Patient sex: F
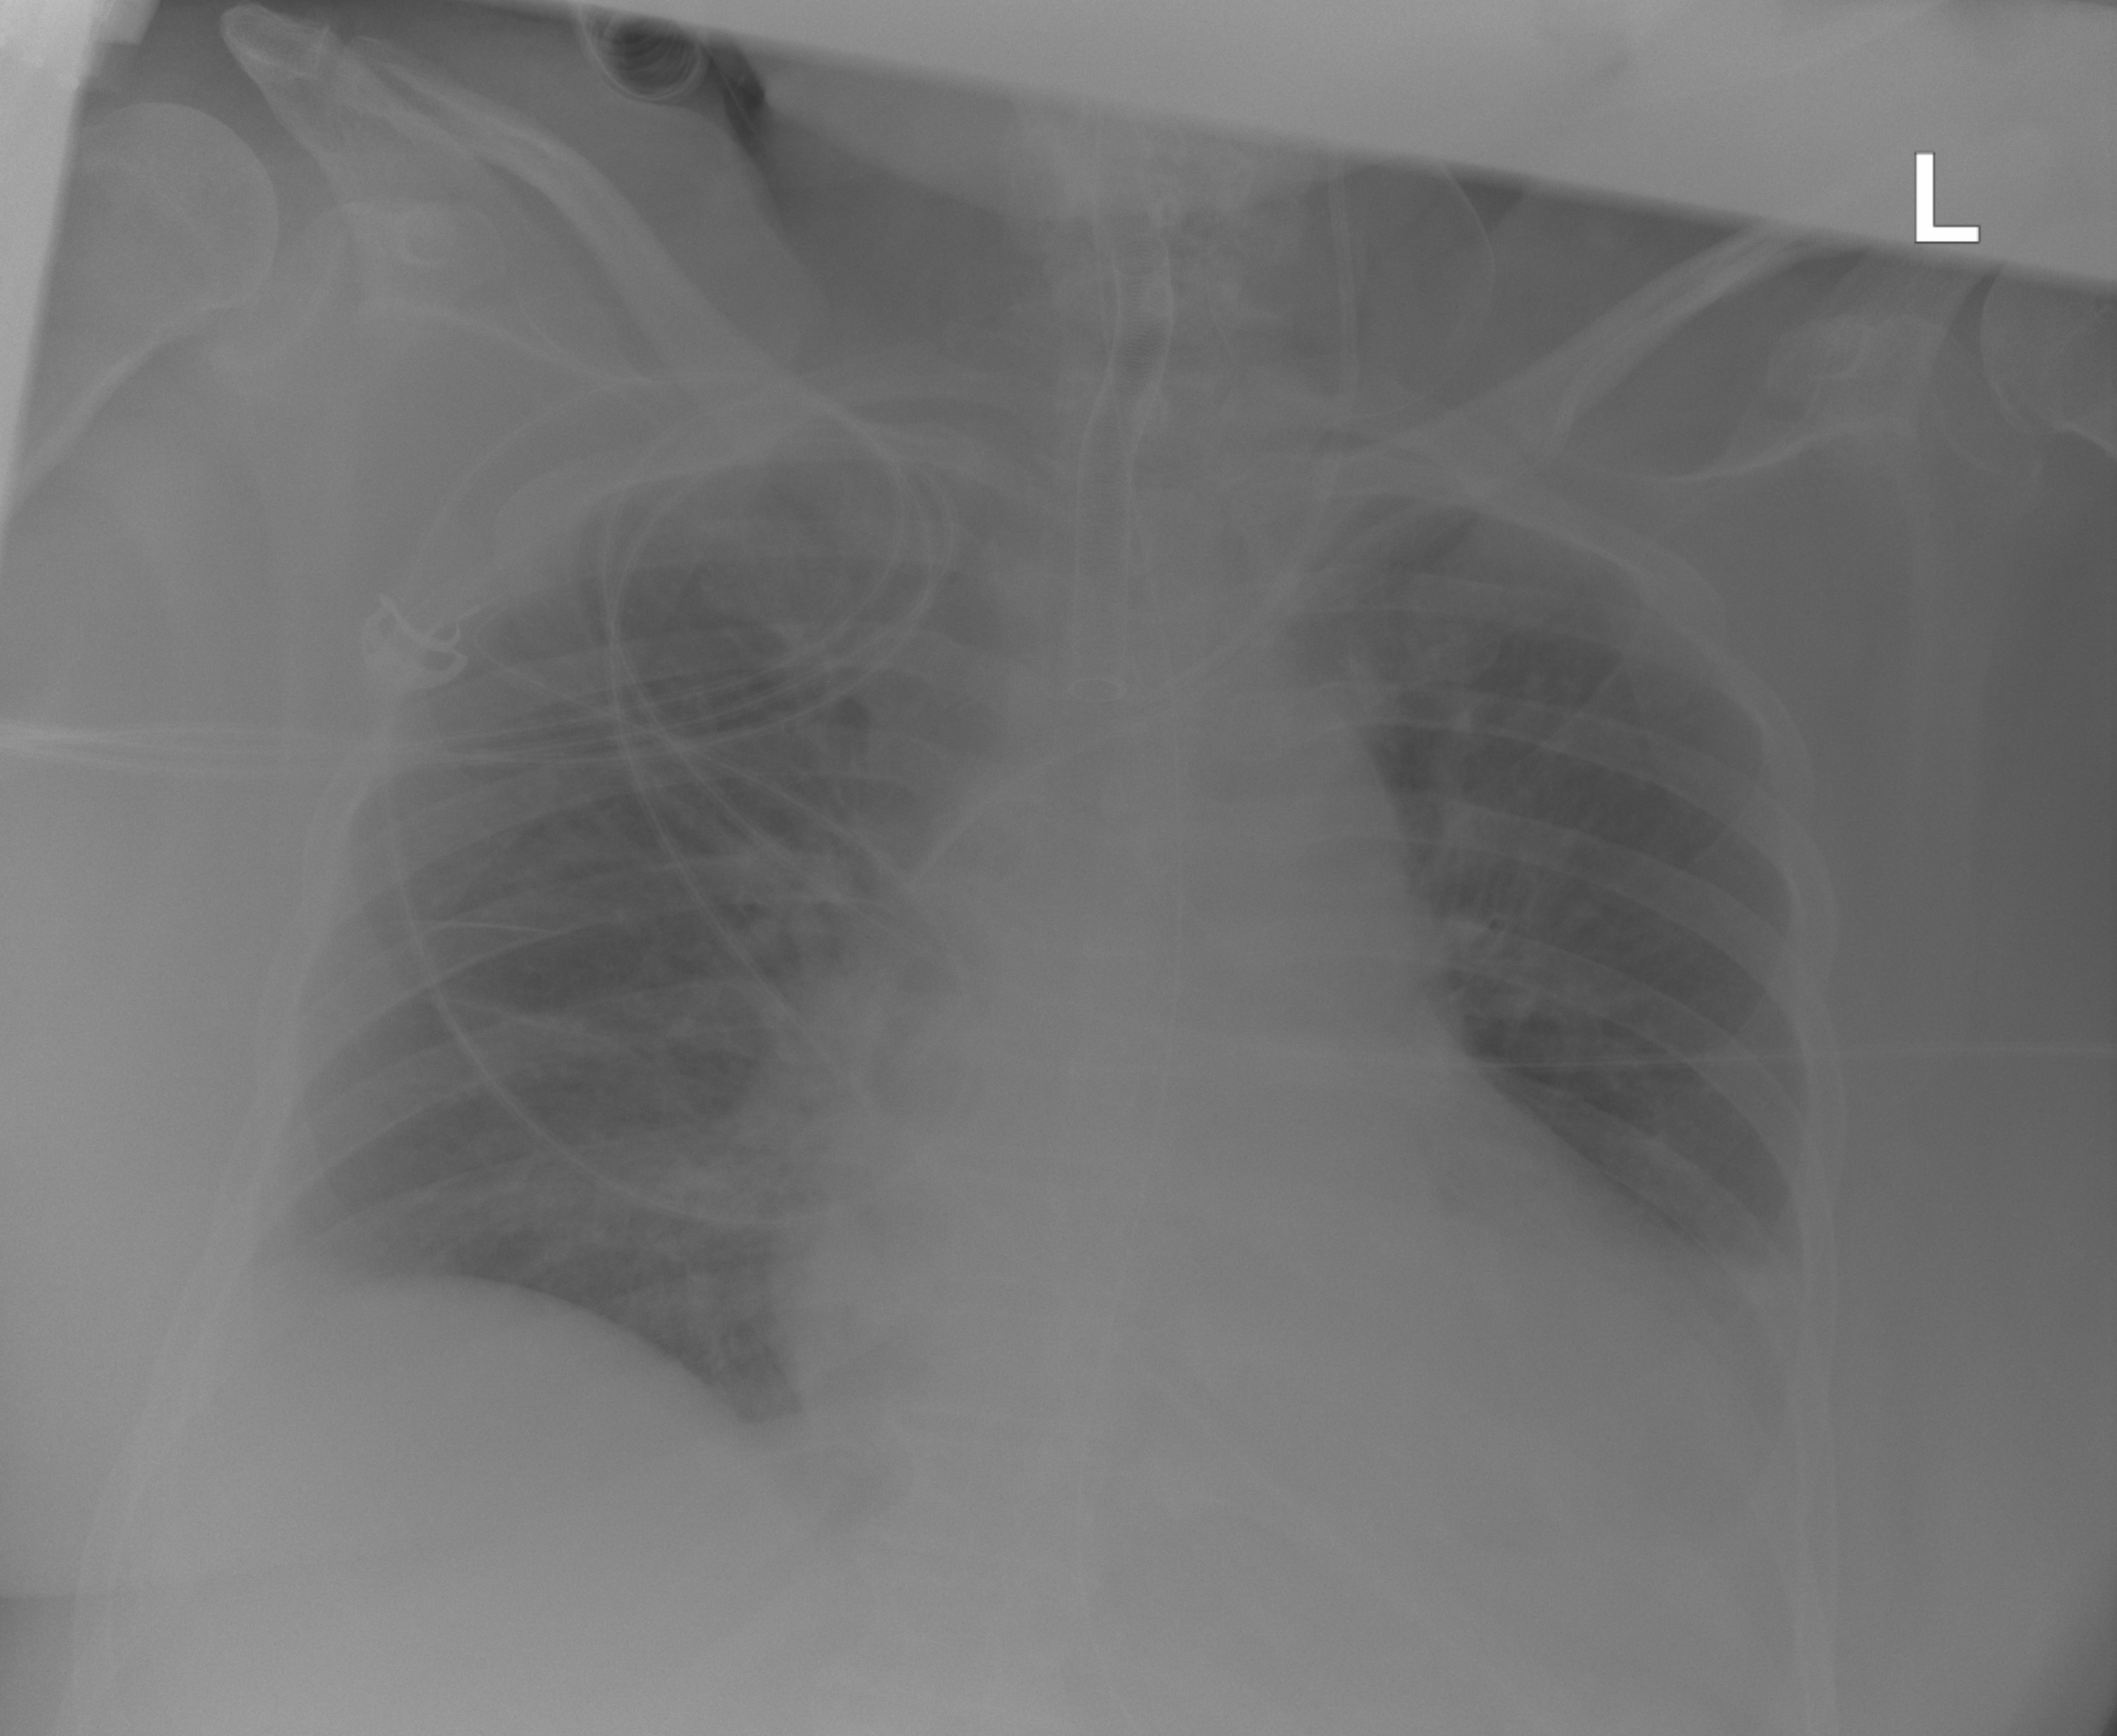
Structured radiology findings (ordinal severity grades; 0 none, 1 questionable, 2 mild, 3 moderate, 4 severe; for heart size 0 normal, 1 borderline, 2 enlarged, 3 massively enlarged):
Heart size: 2
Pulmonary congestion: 1
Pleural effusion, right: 1
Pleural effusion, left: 2
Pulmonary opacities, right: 0
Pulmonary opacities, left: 0
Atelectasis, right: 0
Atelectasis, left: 2